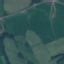
Land use / land cover: Pasture